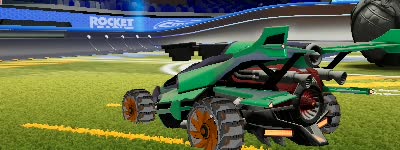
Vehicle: aftershock